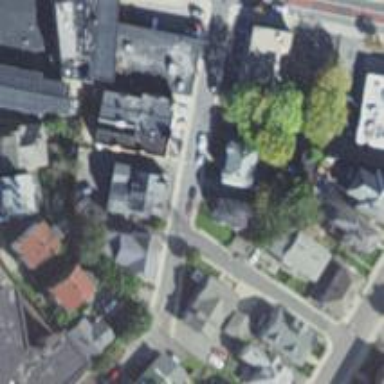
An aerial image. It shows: Residential road with separate asphalt sidewalk.